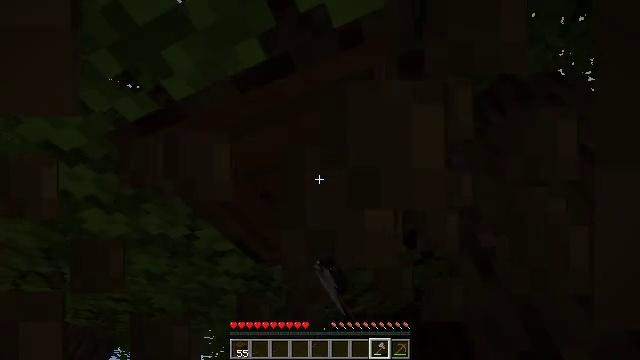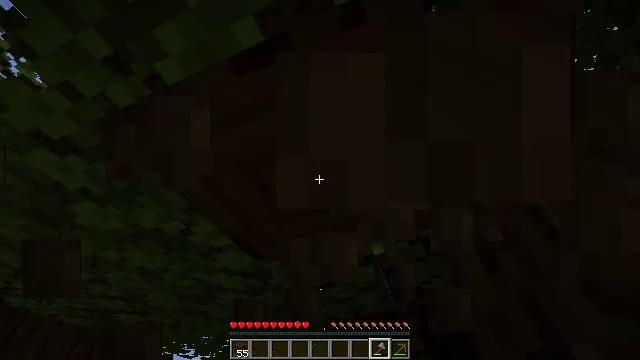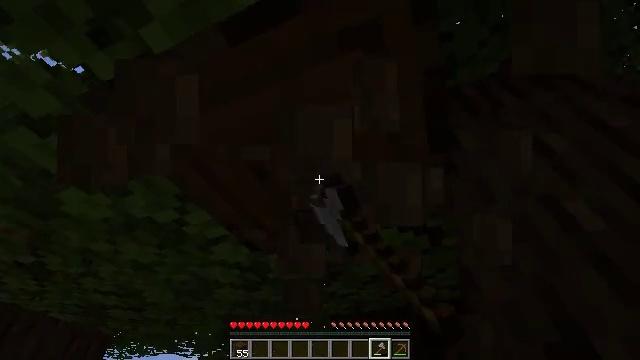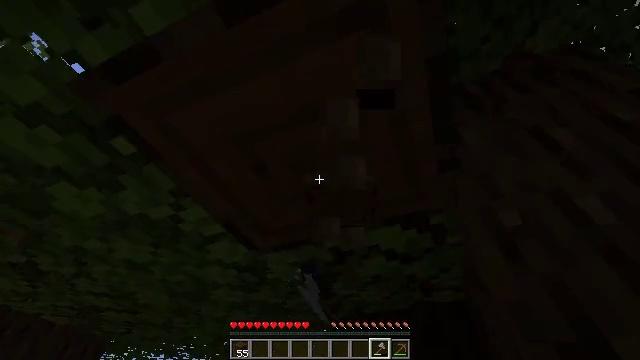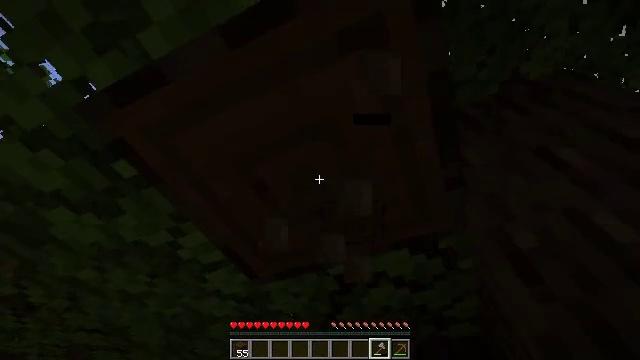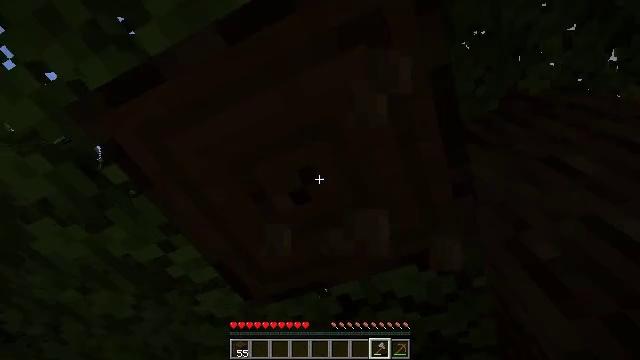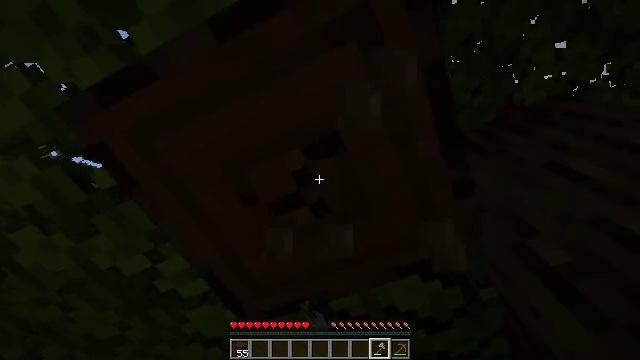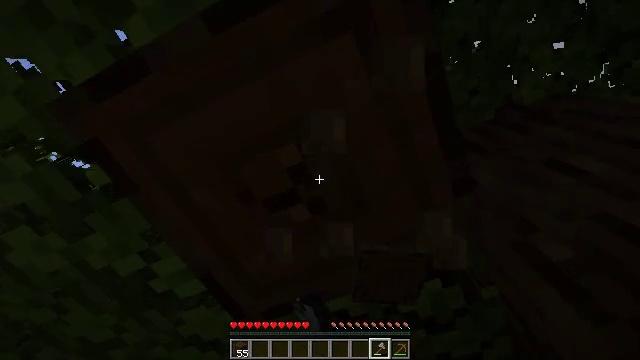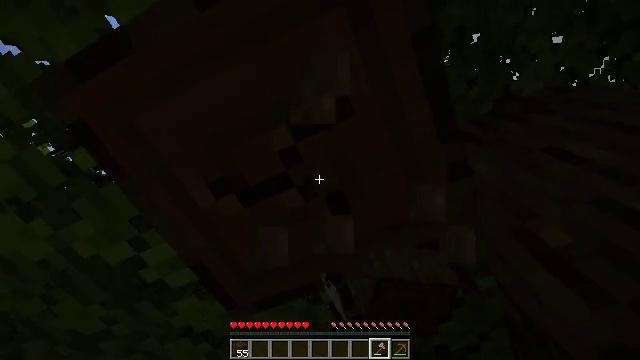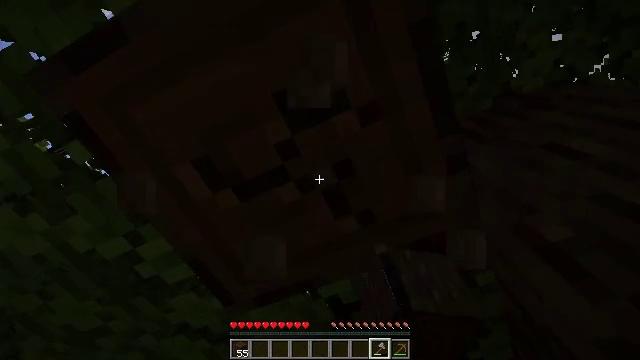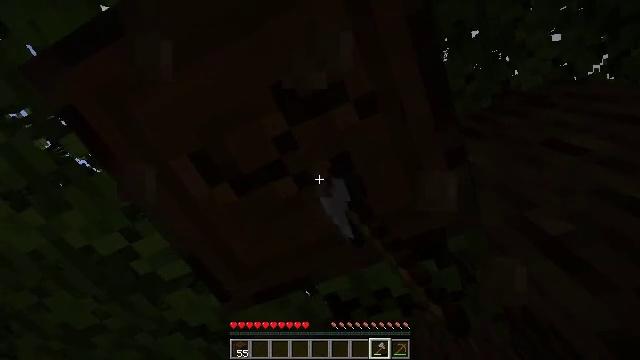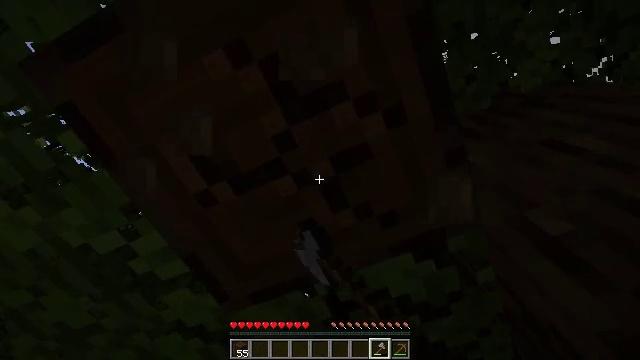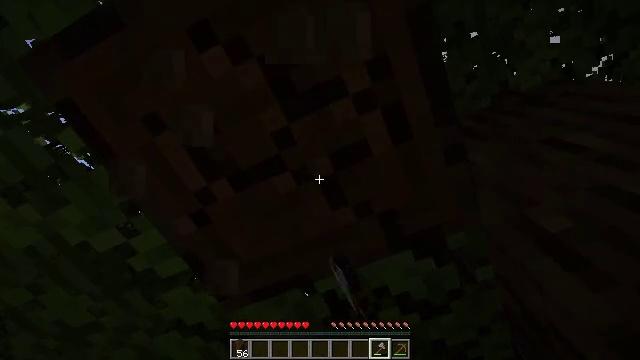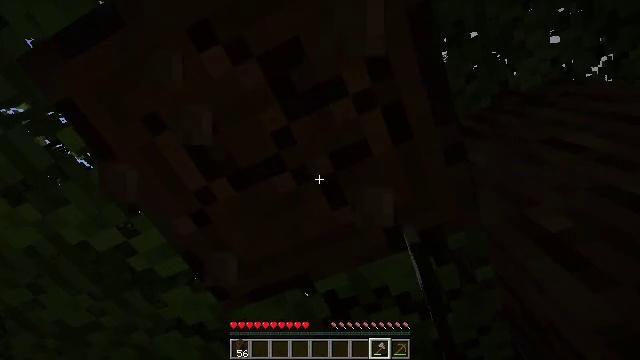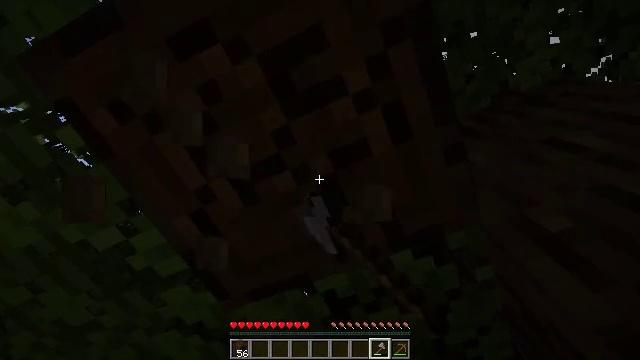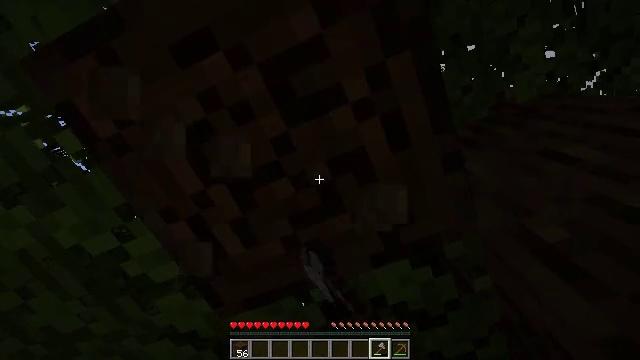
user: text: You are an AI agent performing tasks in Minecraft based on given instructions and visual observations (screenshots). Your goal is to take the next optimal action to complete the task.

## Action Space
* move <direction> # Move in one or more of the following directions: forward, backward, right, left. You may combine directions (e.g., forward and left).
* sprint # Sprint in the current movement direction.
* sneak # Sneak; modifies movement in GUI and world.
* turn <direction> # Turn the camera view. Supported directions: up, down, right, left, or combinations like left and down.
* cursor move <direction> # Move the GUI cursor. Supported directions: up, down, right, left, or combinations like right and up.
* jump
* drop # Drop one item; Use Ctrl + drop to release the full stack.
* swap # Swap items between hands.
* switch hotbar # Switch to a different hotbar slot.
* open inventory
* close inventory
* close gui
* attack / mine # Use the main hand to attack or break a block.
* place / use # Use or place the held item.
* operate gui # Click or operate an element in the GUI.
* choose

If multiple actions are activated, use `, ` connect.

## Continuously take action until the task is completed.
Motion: motion action
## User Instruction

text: Break the dark oak log in the forest.
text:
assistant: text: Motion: move forward, sneak, attack / mine
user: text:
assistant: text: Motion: move forward, sneak, attack / mine
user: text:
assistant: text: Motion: move forward, sneak, attack / mine
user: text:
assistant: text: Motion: move forward, sneak, turn left and up, attack / mine
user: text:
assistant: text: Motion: move forward, sneak, turn up, attack / mine
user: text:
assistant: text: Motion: move forward, sneak, turn up, attack / mine
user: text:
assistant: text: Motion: move forward, sneak, turn up, attack / mine
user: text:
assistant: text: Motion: sneak, attack / mine
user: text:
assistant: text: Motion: sneak, attack / mine
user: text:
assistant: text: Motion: sneak, attack / mine
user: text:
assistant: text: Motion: sneak, attack / mine
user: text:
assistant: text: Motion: sneak, attack / mine
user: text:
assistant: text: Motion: sneak, attack / mine
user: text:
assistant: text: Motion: sneak, attack / mine
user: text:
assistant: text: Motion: sneak, turn up, attack / mine
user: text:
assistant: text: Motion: sneak, attack / mine
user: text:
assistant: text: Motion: sneak, attack / mine
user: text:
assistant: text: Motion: sneak, attack / mine
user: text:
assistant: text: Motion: sneak, attack / mine
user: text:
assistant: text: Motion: sneak, attack / mine
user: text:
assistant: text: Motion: sneak, attack / mine
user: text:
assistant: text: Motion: sneak, attack / mine
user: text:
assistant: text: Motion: sneak, attack / mine
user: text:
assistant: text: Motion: sneak, turn right, attack / mine
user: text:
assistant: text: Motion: sneak, turn right and down, attack / mine
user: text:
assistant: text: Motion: move right, sneak, turn right and down, attack / mine
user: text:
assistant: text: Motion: move right, sneak, turn right and down, attack / mine
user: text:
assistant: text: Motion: sneak, attack / mine
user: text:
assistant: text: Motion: sneak, attack / mine
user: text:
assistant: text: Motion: sneak, attack / mine